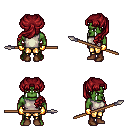
a pixel art fantasy rpg character, male body template, orc, green skin, white sleeveless shirt, gold greaves, brunette princess hairstyle, gold gloves, brown shoes, spear, four views (front, back, left, right), 2x2 character sprite sheet, small pixel art, hard edges, no anti-aliasing